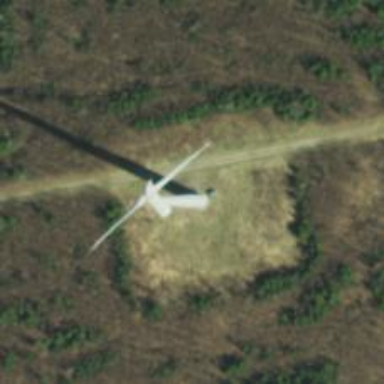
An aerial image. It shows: Wind generator powered by wind. The generator type is horizontal axis and it uses wind turbines.